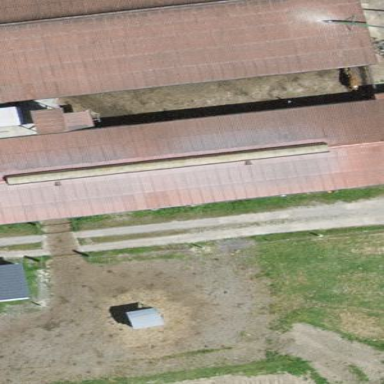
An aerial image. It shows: Farm auxiliary building.